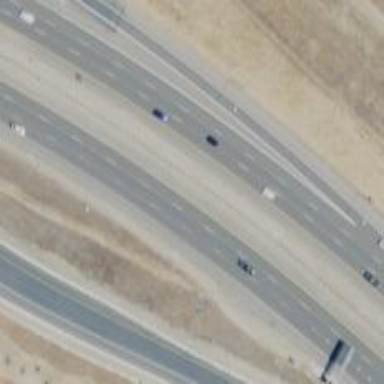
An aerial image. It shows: View of motorway.